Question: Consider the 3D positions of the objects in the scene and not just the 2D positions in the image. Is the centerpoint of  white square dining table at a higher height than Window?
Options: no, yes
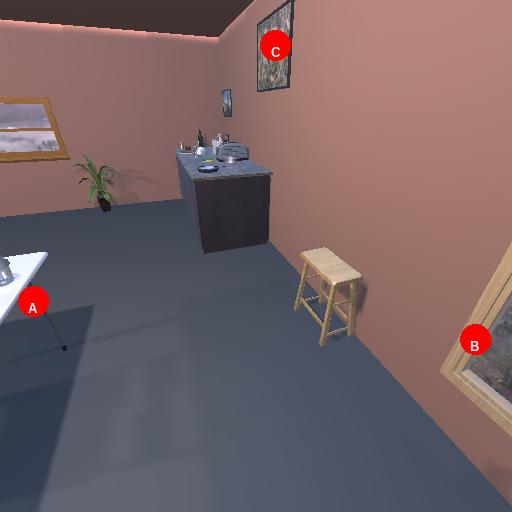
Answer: no